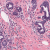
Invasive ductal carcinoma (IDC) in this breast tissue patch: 1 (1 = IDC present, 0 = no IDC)